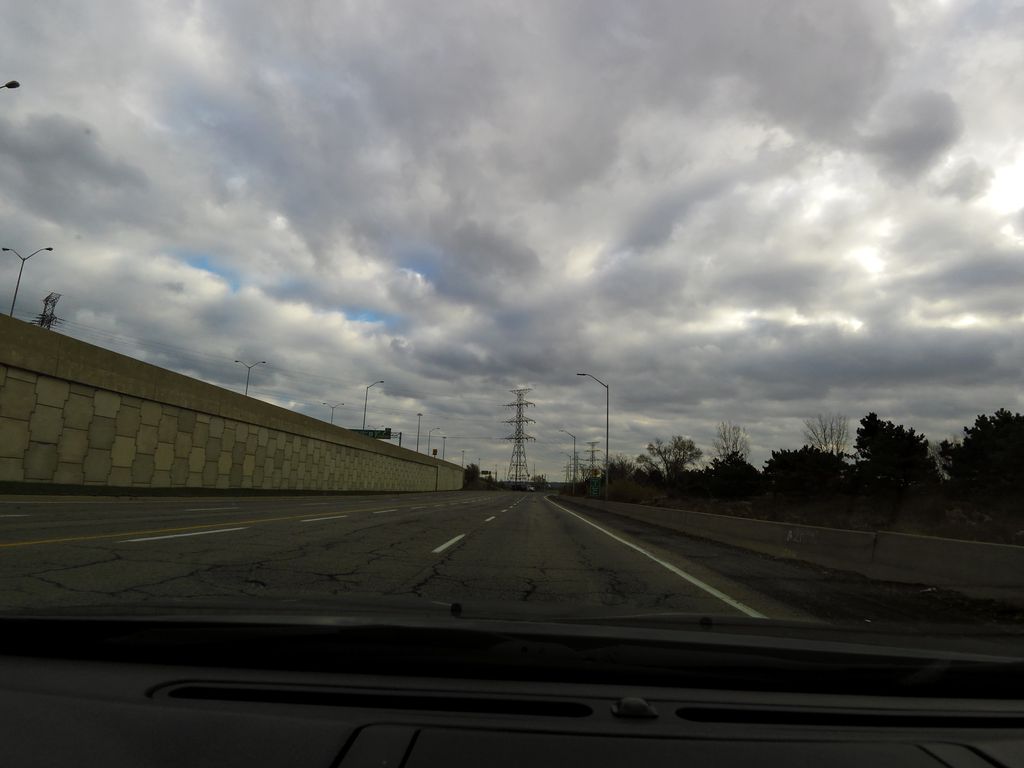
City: hamilton